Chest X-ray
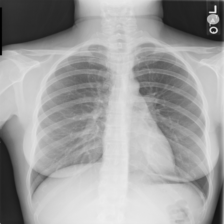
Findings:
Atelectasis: negative
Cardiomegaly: negative
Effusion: negative
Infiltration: negative
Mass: negative
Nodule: negative
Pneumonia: negative
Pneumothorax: negative
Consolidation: negative
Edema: negative
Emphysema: negative
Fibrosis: negative
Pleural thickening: negative
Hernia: negative